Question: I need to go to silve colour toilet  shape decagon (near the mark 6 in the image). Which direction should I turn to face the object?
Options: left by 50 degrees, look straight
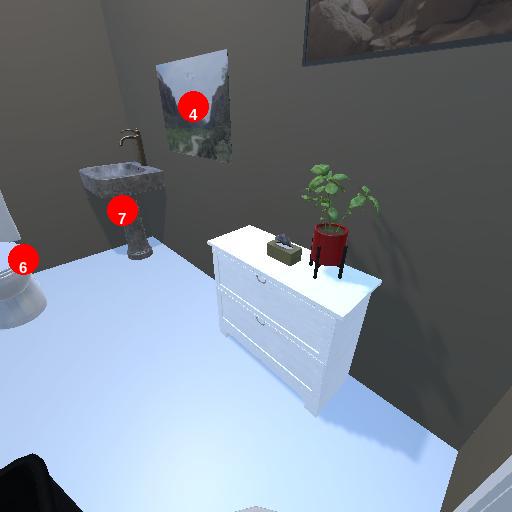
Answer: left by 50 degrees